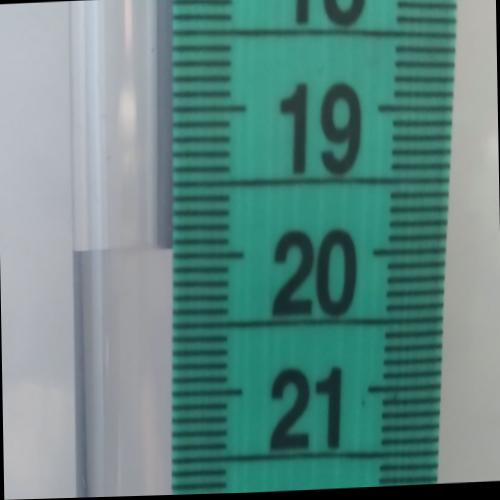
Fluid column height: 19.9 cm